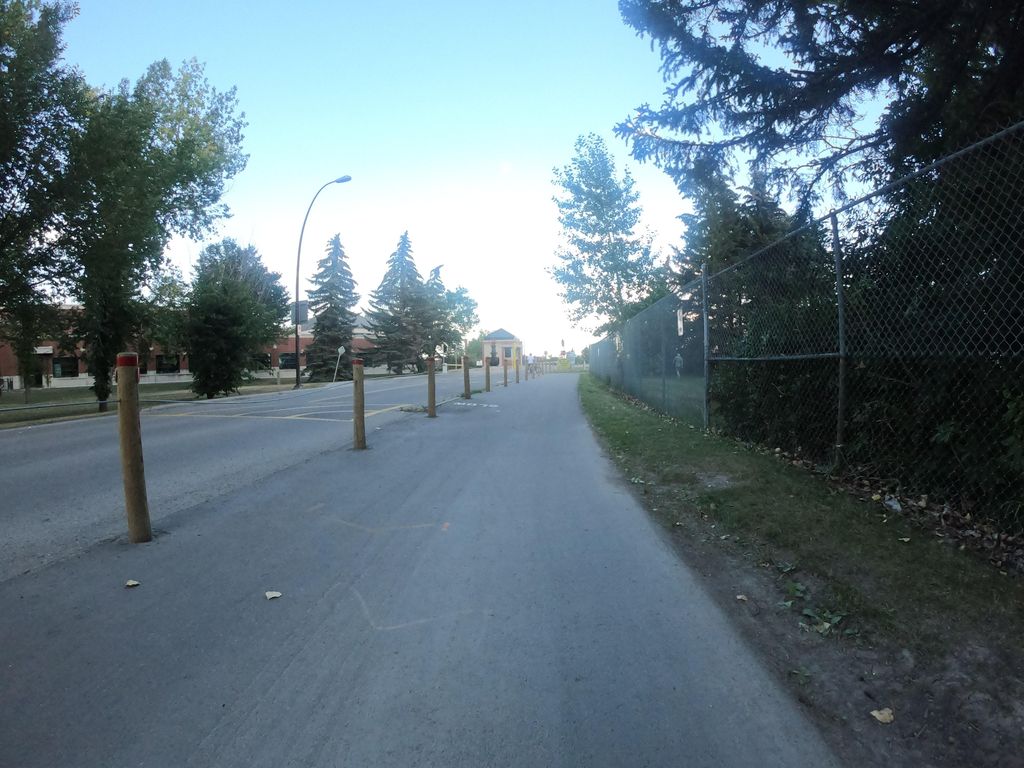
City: calgary